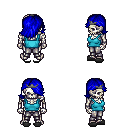
a pixel art fantasy rpg character, male body template, skeleton, teal pirate shirt, metal pants, blue swoop hairstyle, iron tiara, gray slippers, four views (front, back, left, right), 2x2 character sprite sheet, small pixel art, hard edges, no anti-aliasing